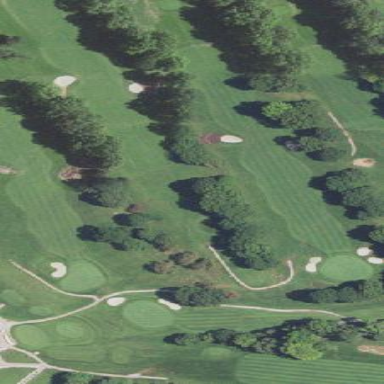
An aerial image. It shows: Well-maintained grassy area designated as golf fairway for the sport of golf. The grass is neatly mown.